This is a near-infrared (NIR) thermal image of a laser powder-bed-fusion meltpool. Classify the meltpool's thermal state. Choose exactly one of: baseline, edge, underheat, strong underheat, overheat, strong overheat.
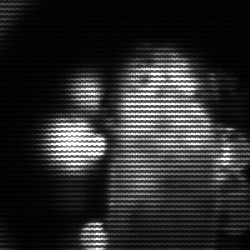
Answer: strong underheat